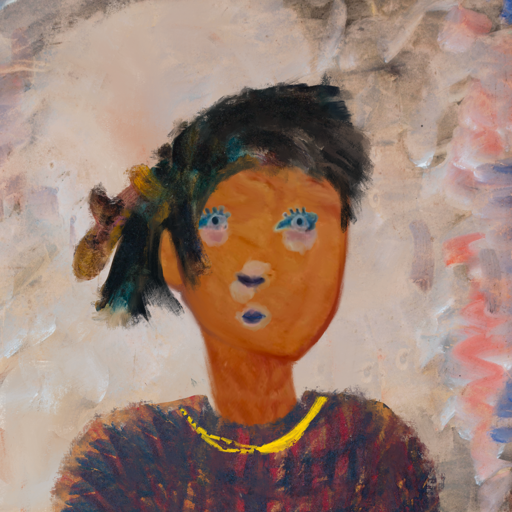
Background: Roy_Bahadur, Head And Neck Front: Pious_Lady, Face Front: Hill_Girl, Bust: In_The_Sun, Hair Front: Pipe, Head Accessory: Blank, Second Necklace: Blank, Necklace: Irani_1, Baby: Blank